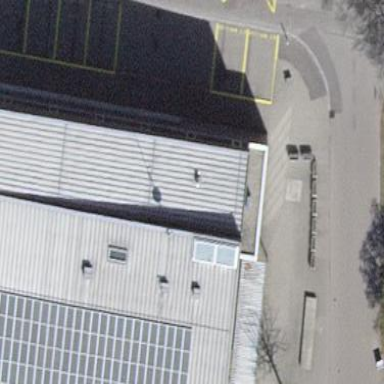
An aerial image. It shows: Police building with flat roof.